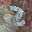
Label: 2